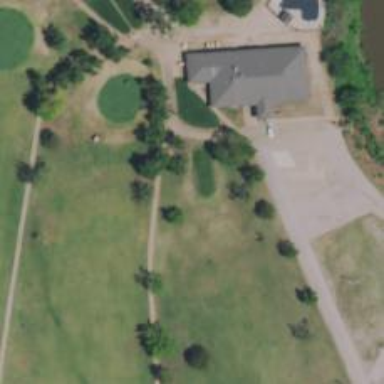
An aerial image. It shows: View of golf hole.